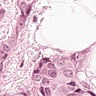
Metastatic tissue present: yes